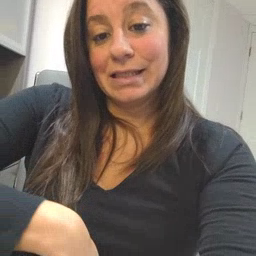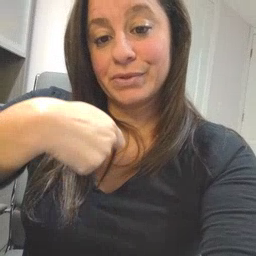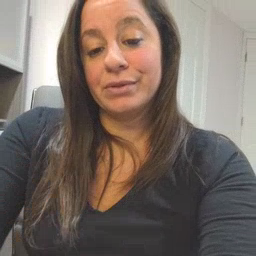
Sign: zipper